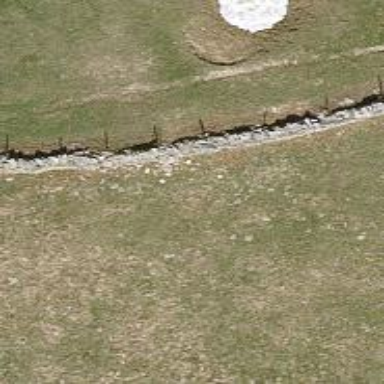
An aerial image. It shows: Wall barrier.